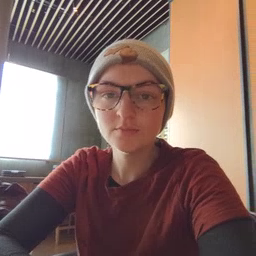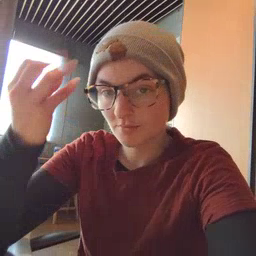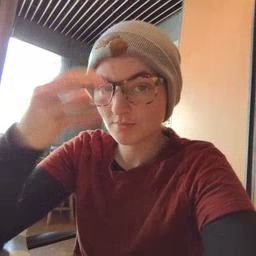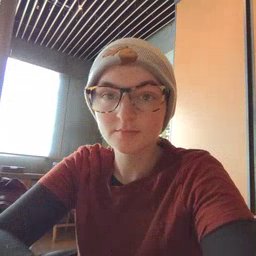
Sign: shower